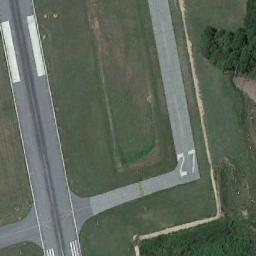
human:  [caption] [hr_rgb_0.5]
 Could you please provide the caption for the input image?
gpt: The runway with two aiming point markings goes through the lawn and another runways of the designation marking is 10L nearby .

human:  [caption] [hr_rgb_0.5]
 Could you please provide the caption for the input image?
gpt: The runway is on the grass next to the trees .

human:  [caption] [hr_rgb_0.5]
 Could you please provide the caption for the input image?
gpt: There are green lawns next to the two connected runways, With white '27' and short-line signs on the runways .

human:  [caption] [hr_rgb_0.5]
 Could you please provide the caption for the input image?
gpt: The runway is surrounded by grass .

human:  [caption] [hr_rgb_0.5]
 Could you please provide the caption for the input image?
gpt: There are green lawns beside the runway .